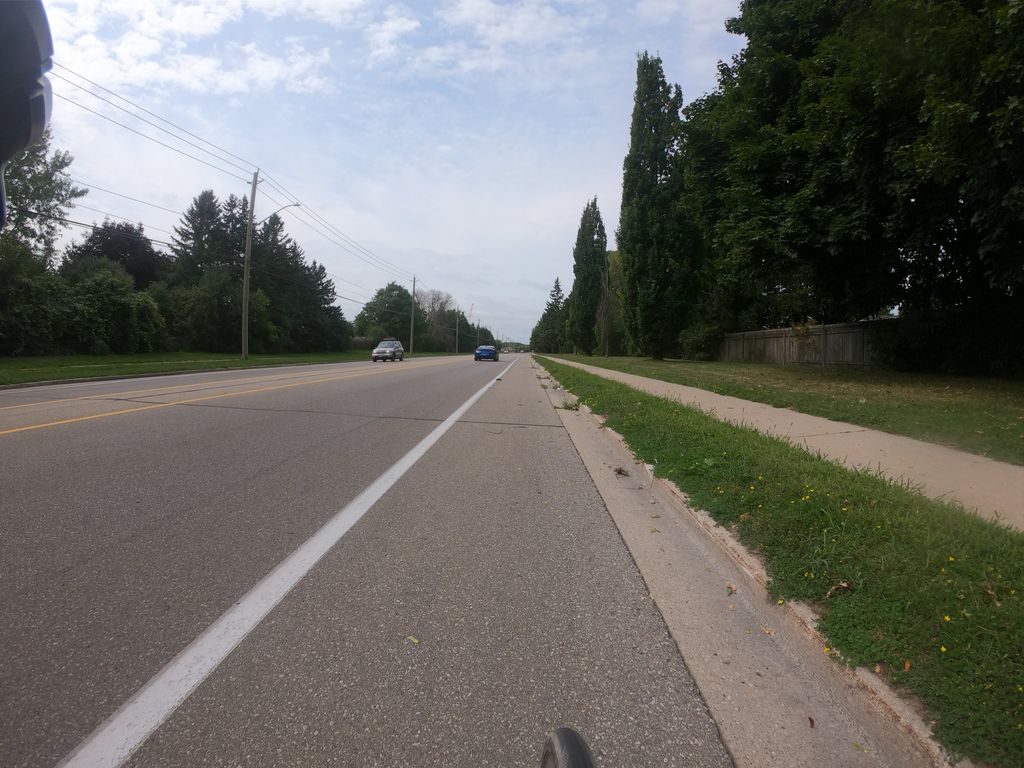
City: kitchener-waterloo